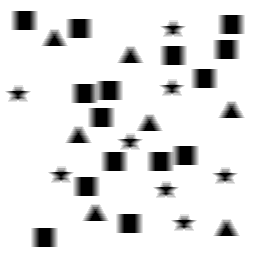
Squares: 15
Triangles: 7
Stars: 8
Total shapes: 30